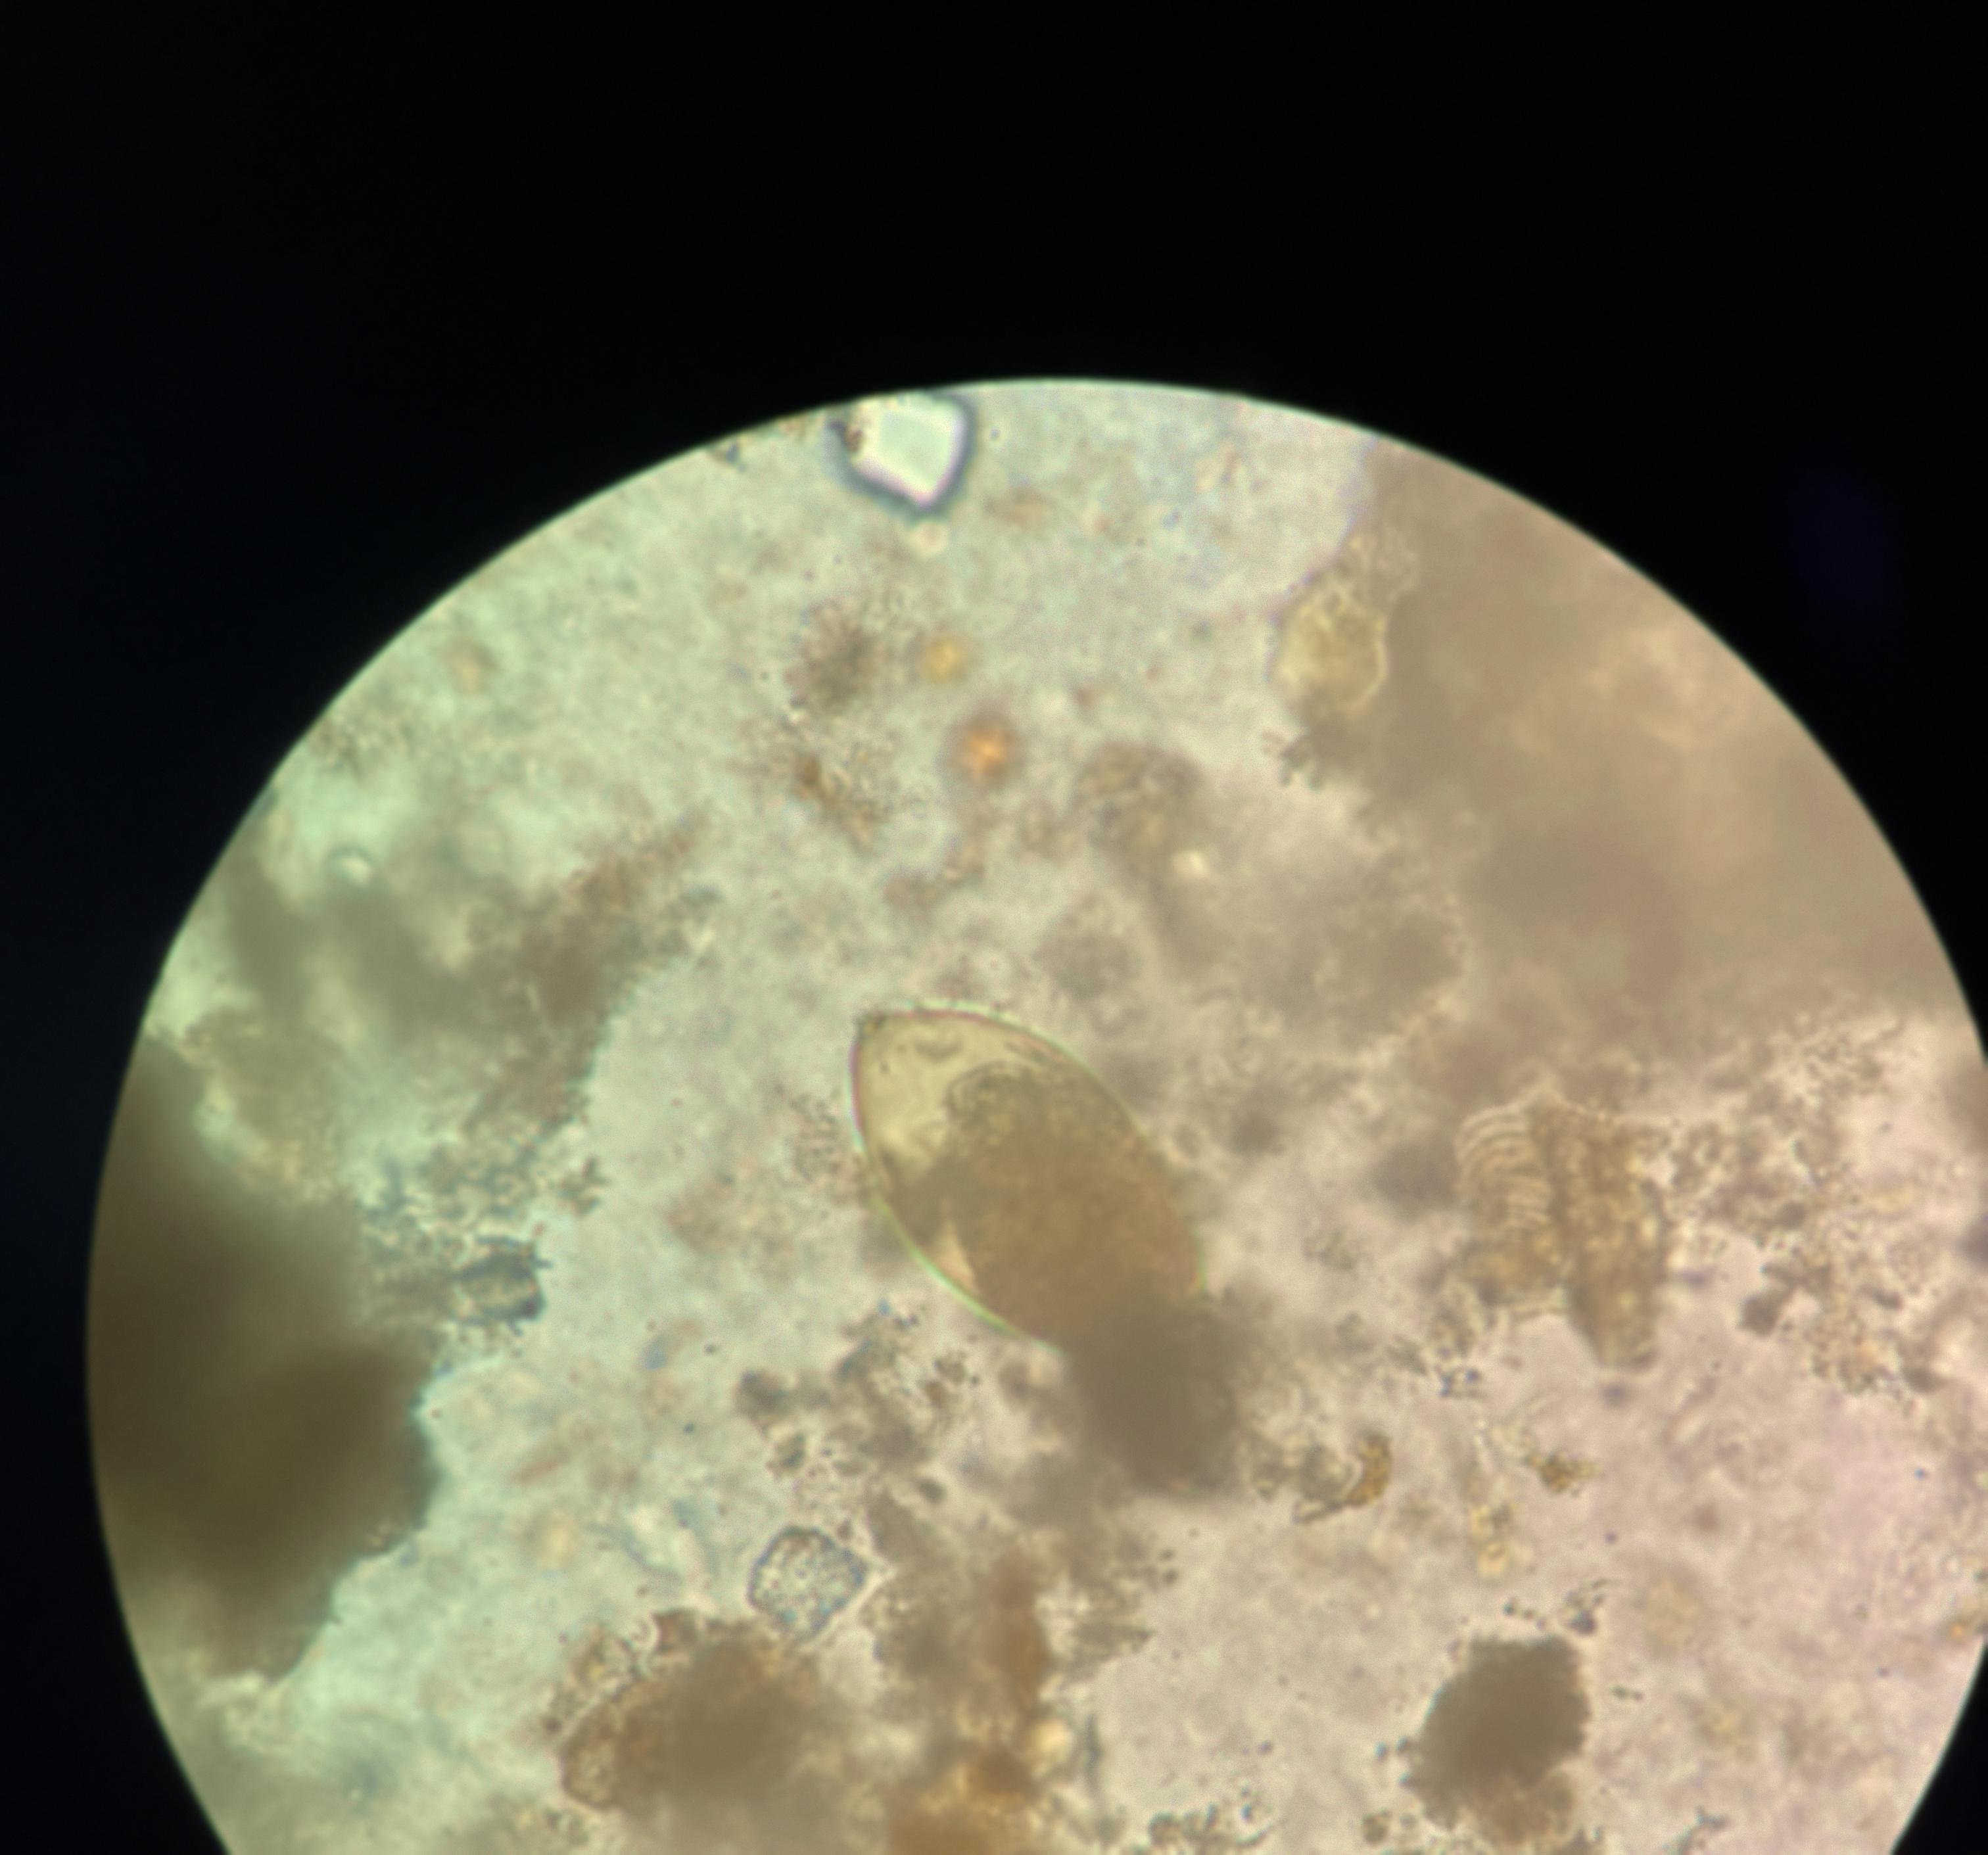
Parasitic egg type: Fasciolopsis buski